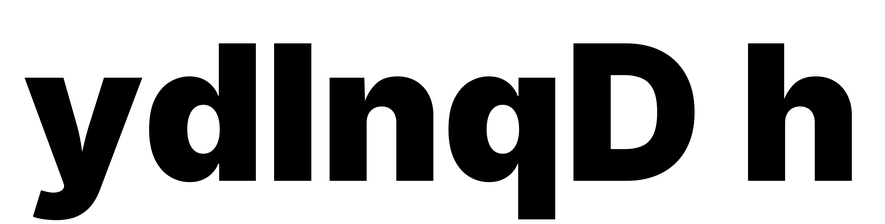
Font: Inter_Black